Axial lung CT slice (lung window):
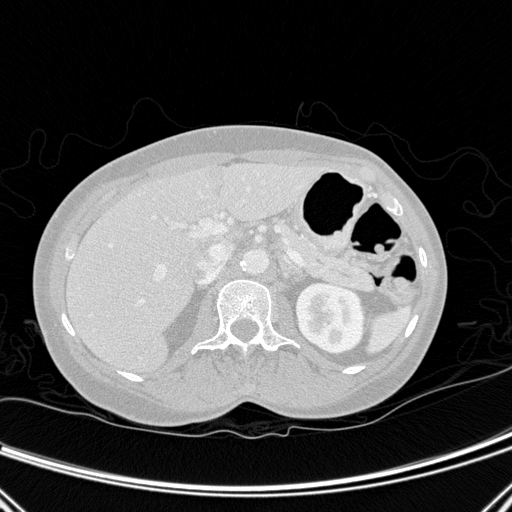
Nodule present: no